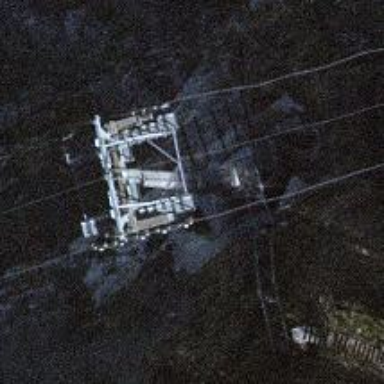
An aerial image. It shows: Pylon for aerialway.